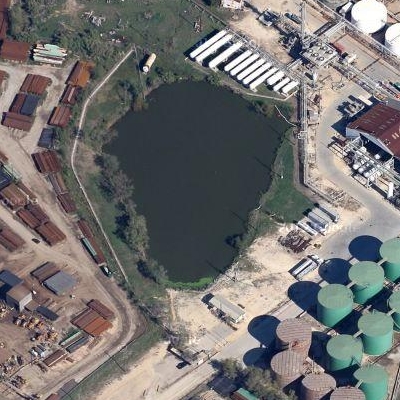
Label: dRiverLake